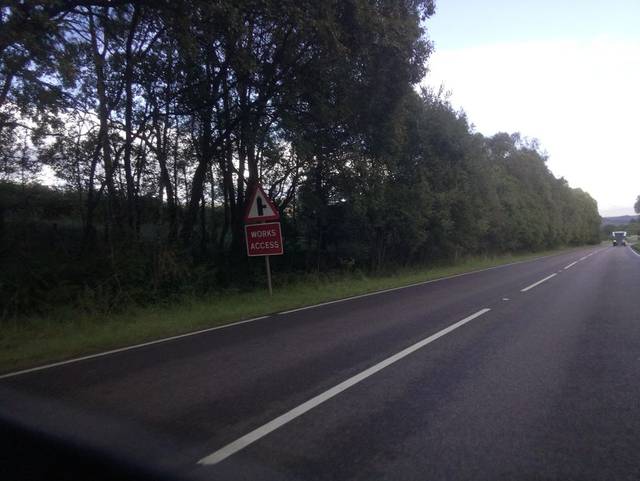
Region: United Kingdom
Coordinates: 56.889, -4.934